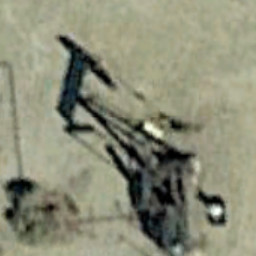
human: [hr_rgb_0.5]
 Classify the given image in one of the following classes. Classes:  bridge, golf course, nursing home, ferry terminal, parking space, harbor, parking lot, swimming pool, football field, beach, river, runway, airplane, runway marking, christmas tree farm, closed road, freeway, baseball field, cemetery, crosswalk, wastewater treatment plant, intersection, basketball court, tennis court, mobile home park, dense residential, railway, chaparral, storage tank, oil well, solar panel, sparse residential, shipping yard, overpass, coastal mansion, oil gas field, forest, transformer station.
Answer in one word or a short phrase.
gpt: oil well